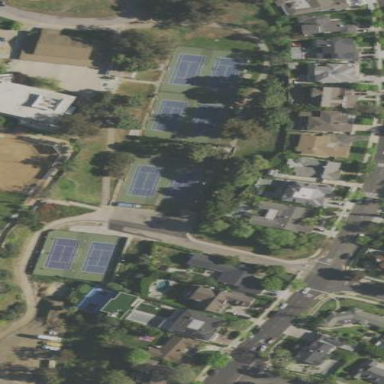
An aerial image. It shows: Recreation ground featuring tennis court.